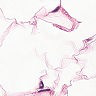
Metastatic tissue present: no